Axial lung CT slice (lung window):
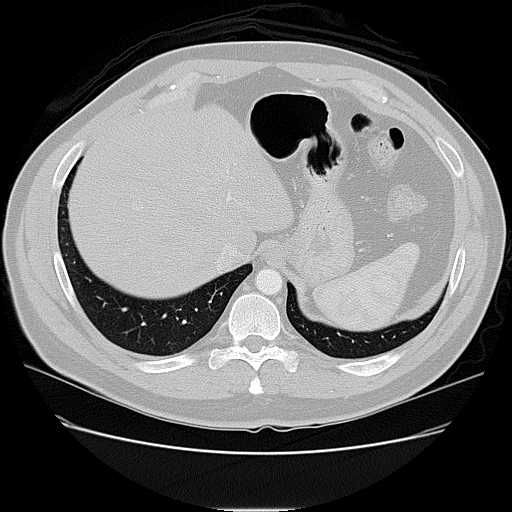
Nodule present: no